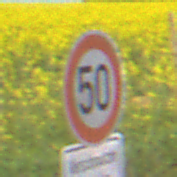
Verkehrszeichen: Geschwindigkeit50
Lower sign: HinweiseAufGefahrenDurchVerbaleAngabe4
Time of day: MorningAfternoon
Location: Outdoor (RoadRail)
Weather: Clear
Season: NotSpecified
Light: Natural